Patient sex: F
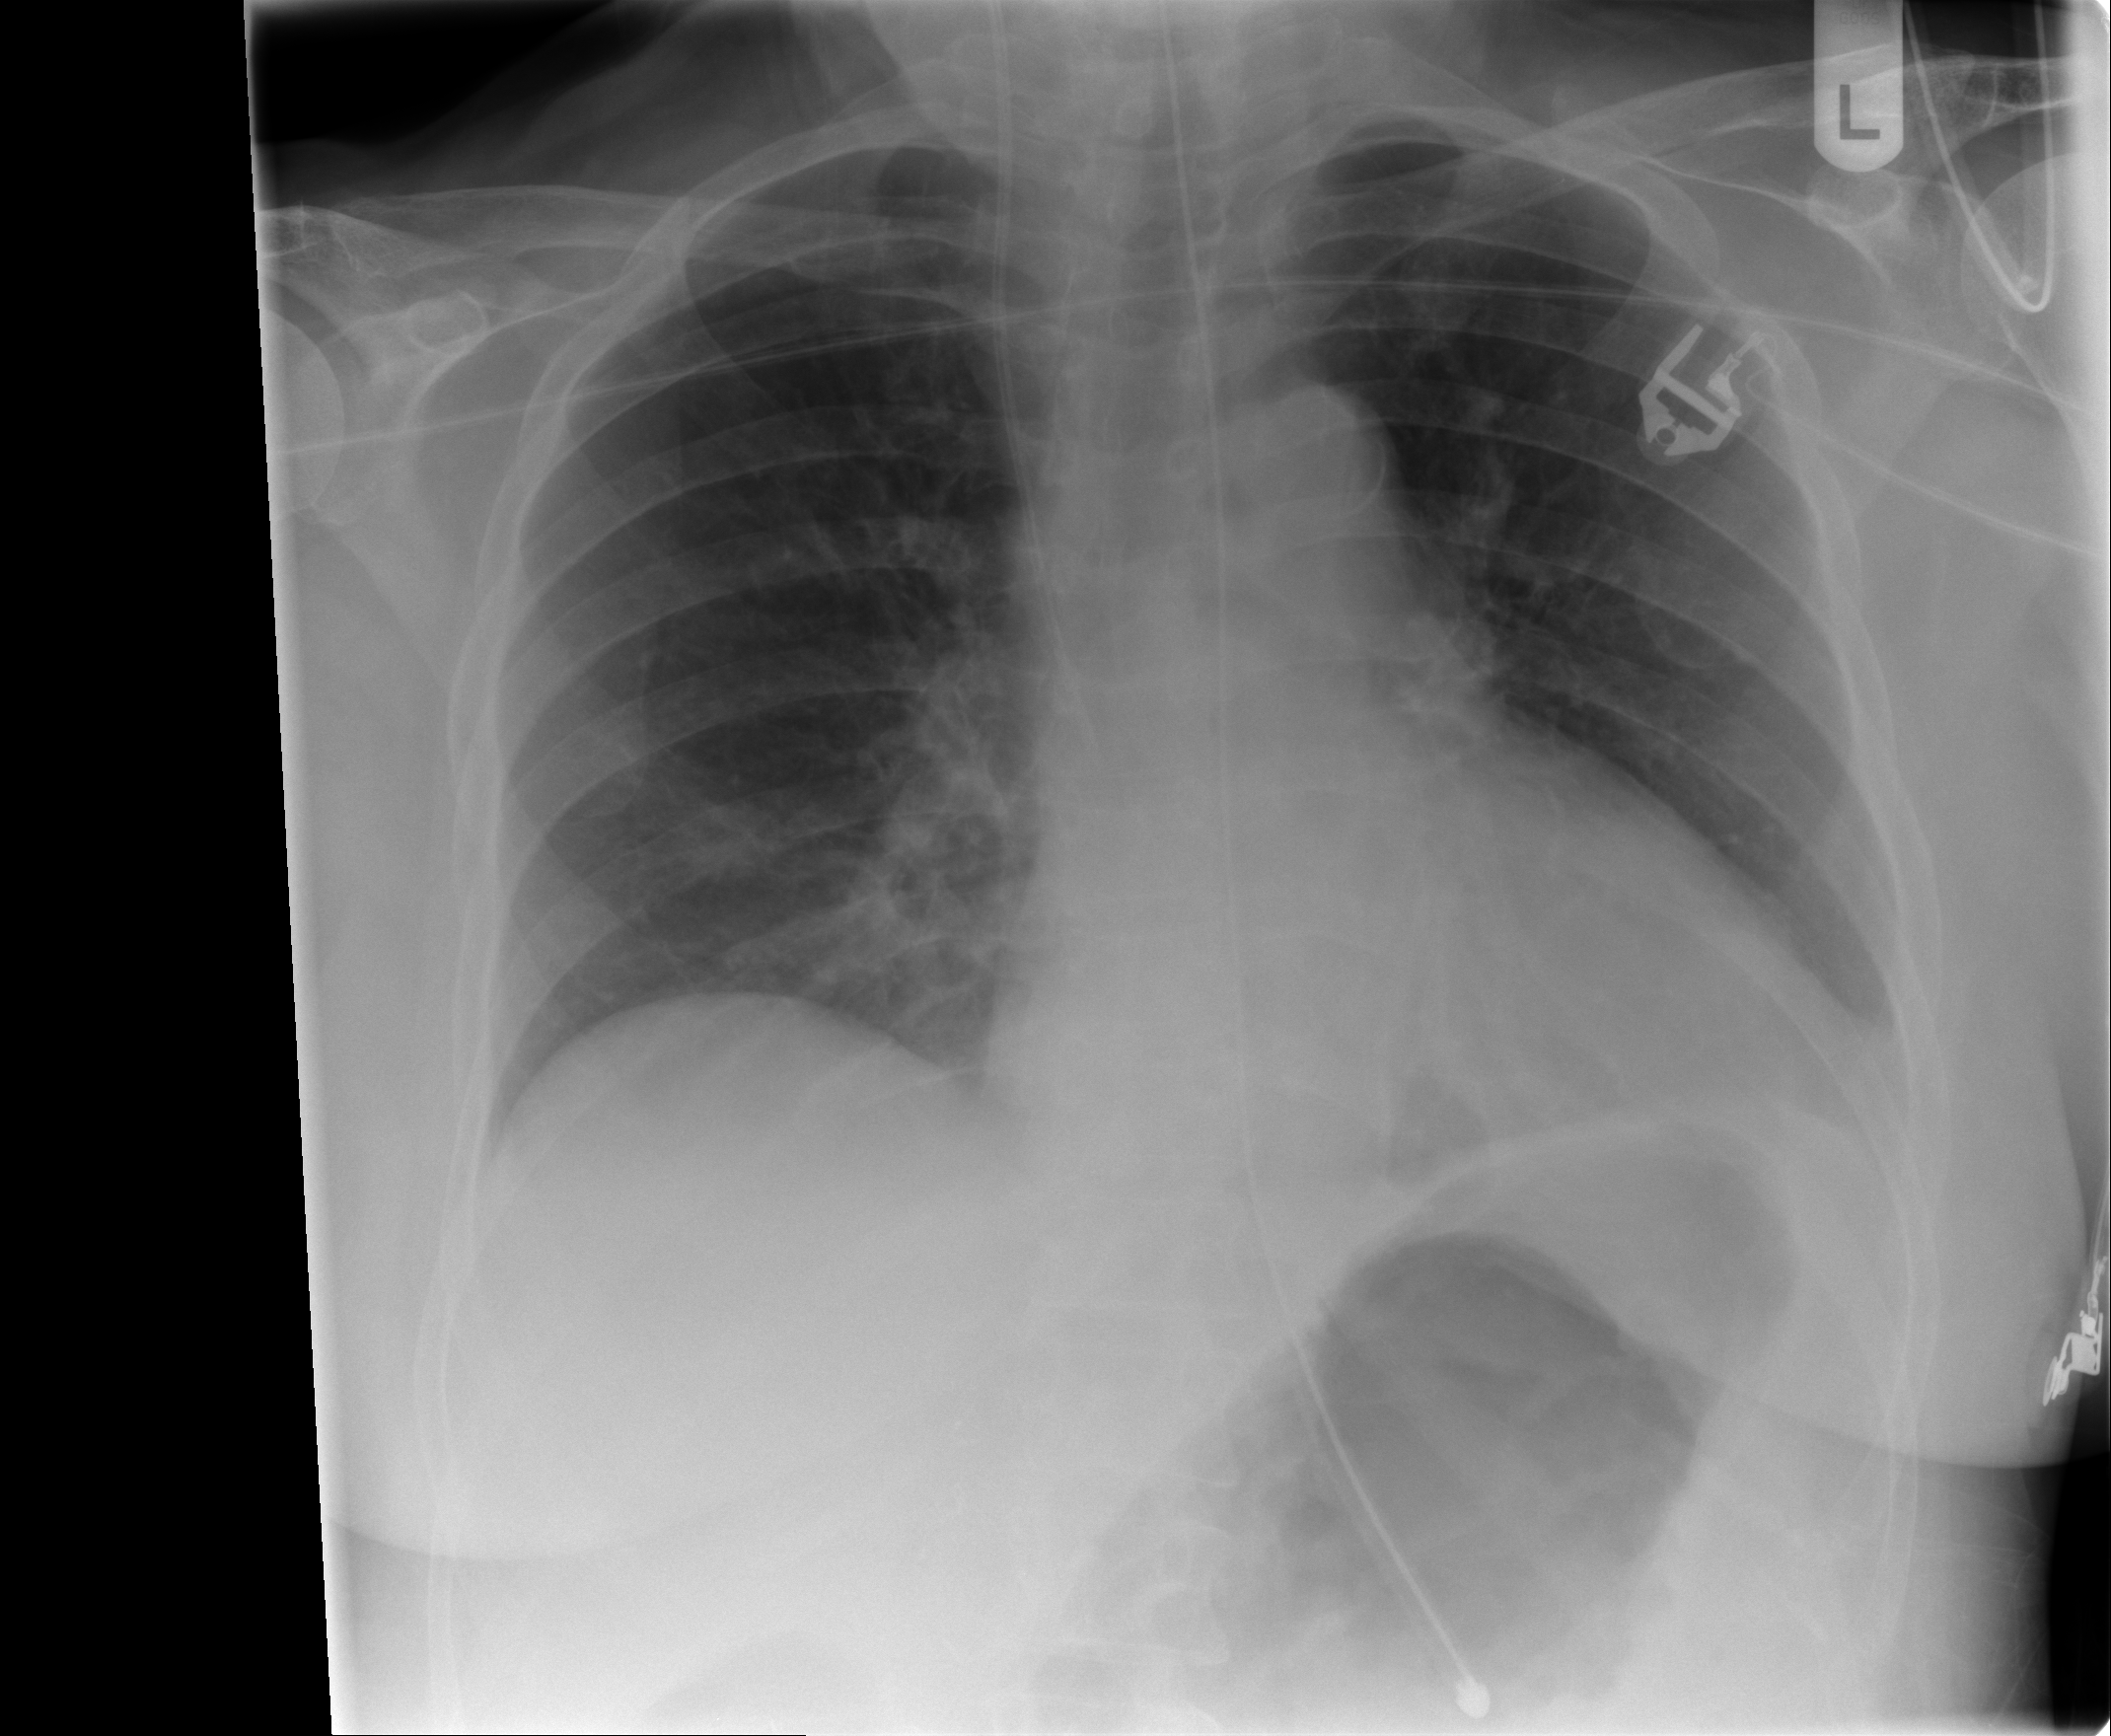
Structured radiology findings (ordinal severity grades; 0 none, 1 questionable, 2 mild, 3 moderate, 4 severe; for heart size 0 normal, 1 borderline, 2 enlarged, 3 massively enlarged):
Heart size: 2
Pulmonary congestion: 0
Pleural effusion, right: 0
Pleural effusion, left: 0
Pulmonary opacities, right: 0
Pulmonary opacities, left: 0
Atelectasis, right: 2
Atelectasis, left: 2